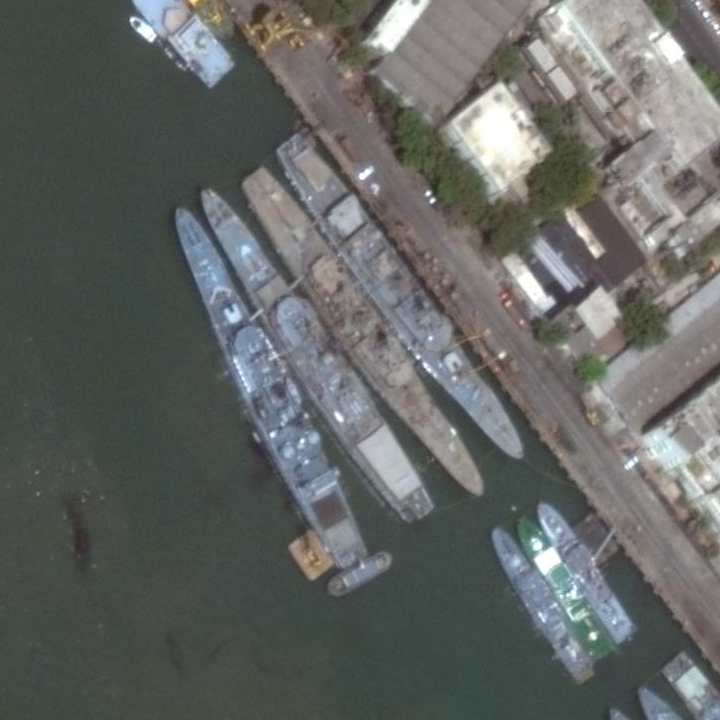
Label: cruiser